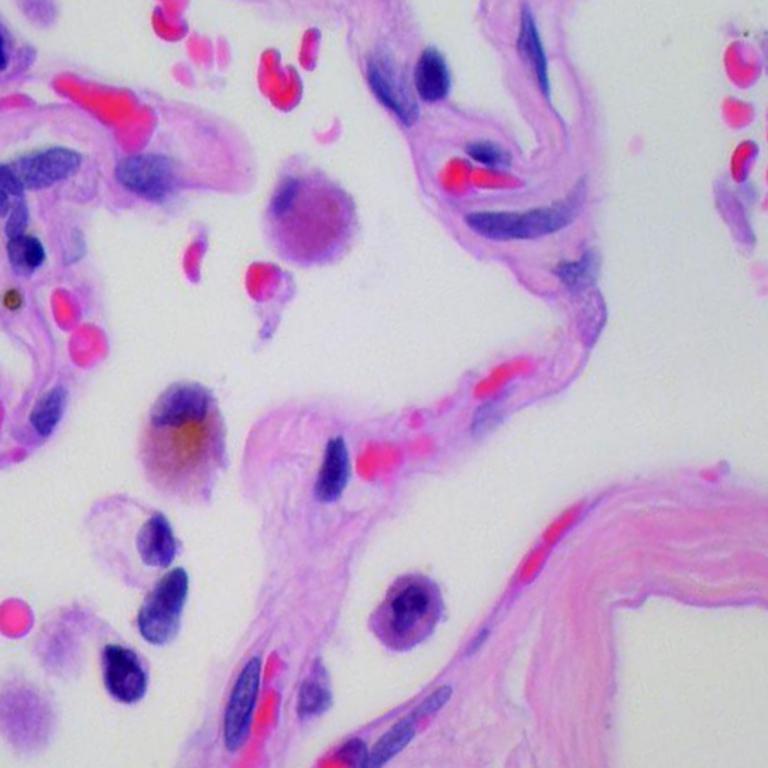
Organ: lung
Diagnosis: benign